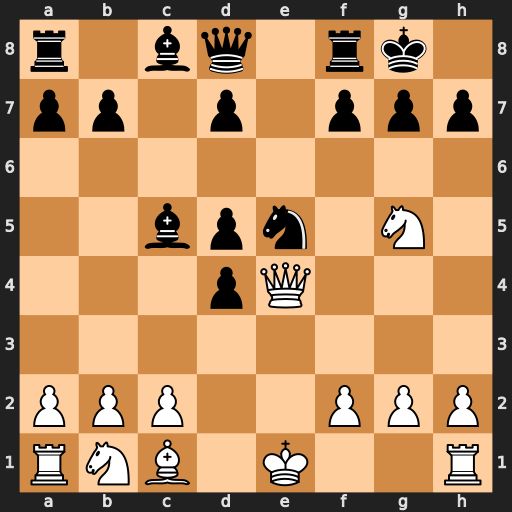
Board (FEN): r1bq1rk1/pp1p1ppp/8/2bpn1N1/3pQ3/8/PPP2PPP/RNB1K2R
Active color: w
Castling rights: KQ
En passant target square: -
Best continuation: Qxh7#